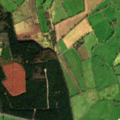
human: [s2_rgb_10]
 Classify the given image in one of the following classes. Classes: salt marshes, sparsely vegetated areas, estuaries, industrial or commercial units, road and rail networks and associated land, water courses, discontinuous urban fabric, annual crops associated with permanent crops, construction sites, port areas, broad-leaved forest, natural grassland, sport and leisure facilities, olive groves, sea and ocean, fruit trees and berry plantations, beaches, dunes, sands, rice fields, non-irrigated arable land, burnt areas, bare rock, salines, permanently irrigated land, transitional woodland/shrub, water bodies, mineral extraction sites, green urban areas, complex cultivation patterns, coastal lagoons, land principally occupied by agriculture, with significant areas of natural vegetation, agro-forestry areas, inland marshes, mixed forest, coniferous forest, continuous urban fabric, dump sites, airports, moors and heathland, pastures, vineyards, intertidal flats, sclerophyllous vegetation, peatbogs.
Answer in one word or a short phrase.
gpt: non-irrigated arable land, pastures, coniferous forest